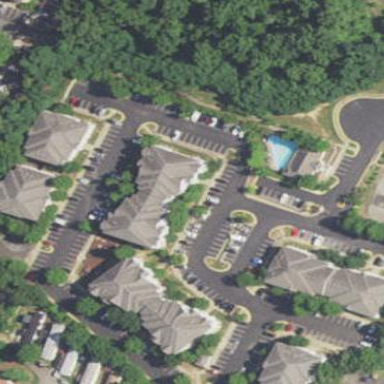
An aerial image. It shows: Residential area with apartments.